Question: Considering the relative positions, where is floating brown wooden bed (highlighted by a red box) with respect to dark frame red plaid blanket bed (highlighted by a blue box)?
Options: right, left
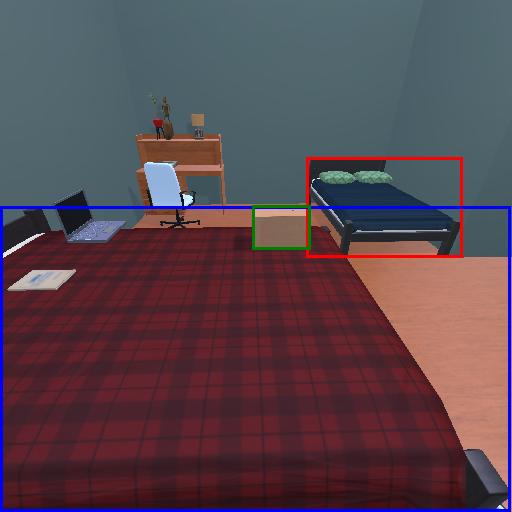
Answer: right